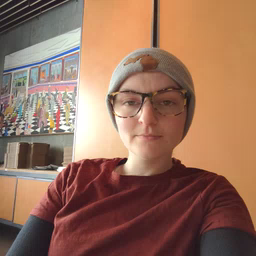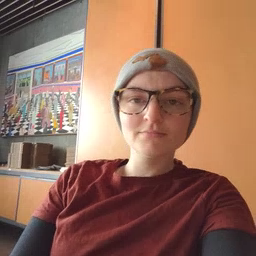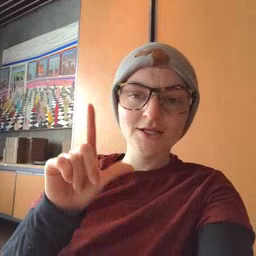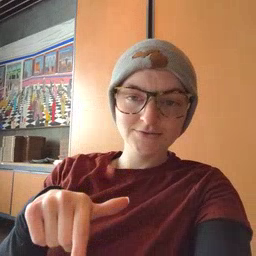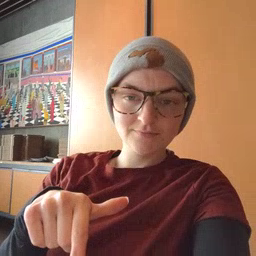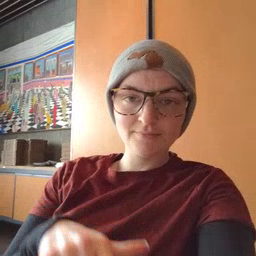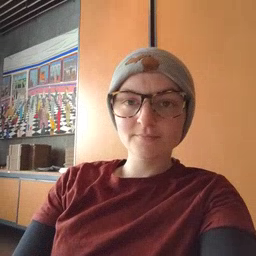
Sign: later